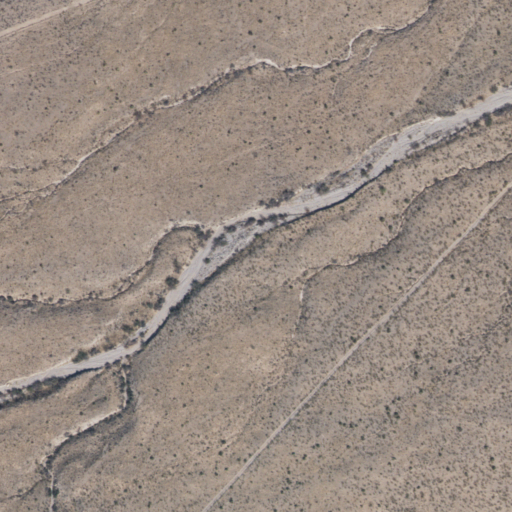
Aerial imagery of valley in Arizona named Fox Canyon containing shrub and grassland